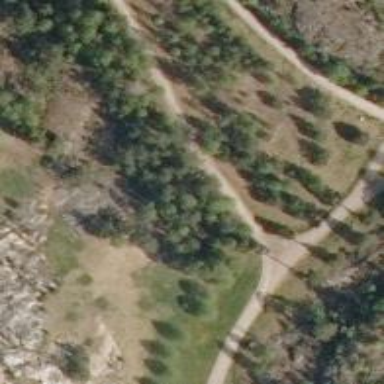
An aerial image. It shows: Disc golf basket.